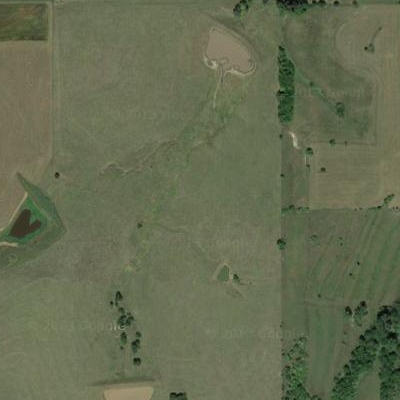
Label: Grass